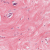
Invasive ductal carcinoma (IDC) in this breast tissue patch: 0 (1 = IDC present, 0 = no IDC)